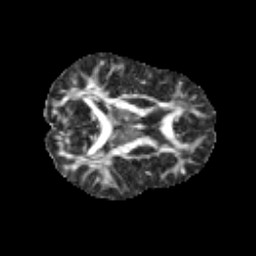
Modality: FA
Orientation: axial
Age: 12
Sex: male
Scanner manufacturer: siemens
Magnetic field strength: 3 T
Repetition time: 3.8 s
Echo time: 0.07 s